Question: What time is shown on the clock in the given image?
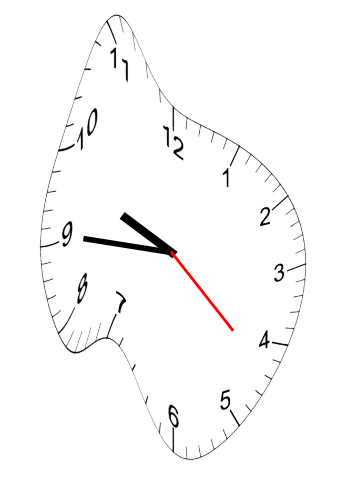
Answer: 09:45:22